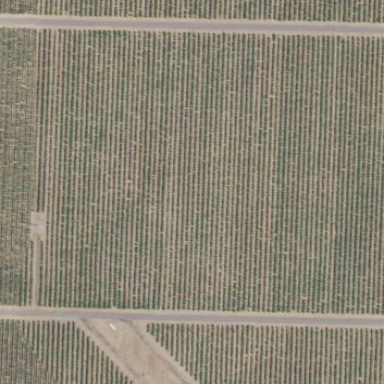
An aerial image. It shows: Vineyard where grapes are grown.